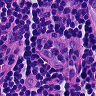
Metastatic tissue present: no